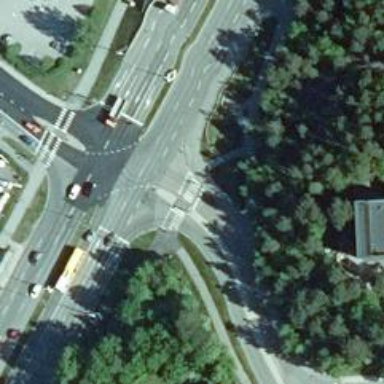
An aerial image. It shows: Crossing on asphalt cycleway.